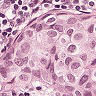
Metastatic tissue present: yes